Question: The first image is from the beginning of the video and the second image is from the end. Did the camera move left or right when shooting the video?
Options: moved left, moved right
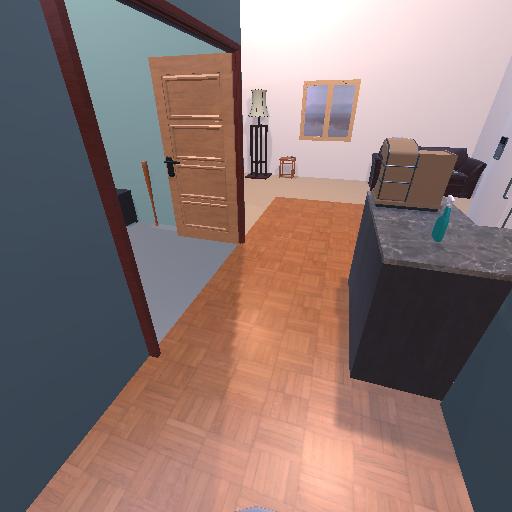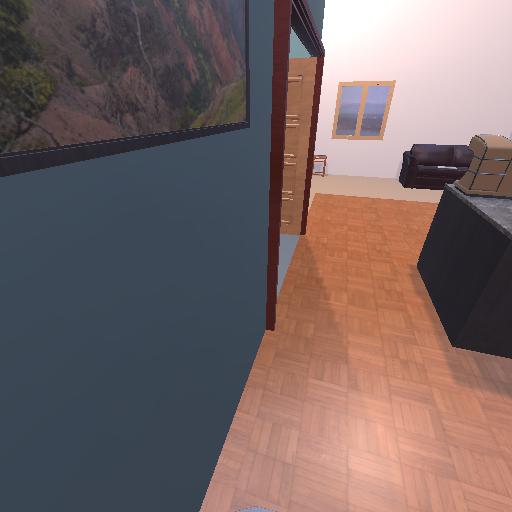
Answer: moved left